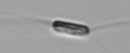
Label: Chrysochromulina